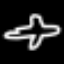
Label: airplane